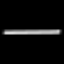
Label: line